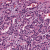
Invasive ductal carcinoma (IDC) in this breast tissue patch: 1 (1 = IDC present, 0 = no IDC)